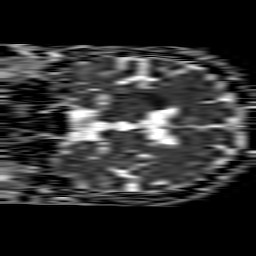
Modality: ADC
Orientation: coronal
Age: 73
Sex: male
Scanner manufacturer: philips
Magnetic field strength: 1.5 T
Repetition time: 4.246 s
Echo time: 0.1086 s